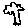
Label: tree